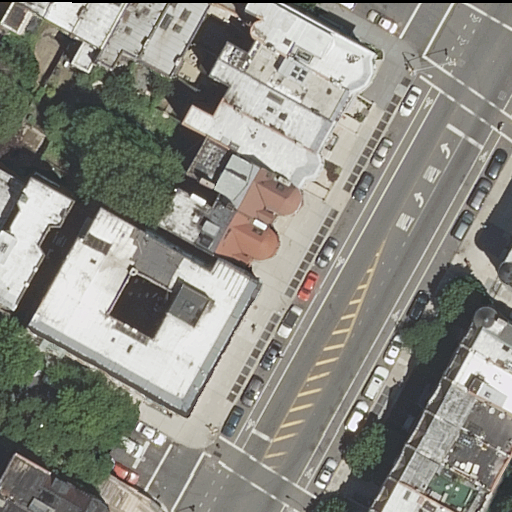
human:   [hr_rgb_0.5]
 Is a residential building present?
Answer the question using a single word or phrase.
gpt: yes

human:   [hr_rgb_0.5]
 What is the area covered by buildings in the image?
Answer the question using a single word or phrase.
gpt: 3464m2

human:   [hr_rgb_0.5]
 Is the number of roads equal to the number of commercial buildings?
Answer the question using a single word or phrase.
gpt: no

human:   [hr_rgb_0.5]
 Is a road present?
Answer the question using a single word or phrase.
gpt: yes

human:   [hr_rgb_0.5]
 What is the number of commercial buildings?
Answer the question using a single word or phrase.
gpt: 0

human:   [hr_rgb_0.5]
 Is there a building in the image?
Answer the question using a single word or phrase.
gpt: yes

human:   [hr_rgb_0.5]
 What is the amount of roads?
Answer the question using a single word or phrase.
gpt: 4

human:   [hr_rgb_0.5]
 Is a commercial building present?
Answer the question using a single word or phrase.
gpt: no

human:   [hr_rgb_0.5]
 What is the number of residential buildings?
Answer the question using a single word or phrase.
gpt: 24

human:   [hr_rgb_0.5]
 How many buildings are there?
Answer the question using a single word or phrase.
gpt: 24

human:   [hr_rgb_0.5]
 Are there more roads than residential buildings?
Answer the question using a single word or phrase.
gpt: no

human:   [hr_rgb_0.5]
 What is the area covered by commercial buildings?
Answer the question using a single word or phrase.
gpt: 0m2

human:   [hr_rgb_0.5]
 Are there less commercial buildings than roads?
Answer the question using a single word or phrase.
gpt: yes

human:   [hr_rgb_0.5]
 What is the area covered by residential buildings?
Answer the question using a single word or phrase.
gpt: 3464m2

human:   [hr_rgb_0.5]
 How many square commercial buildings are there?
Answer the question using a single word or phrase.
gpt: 0

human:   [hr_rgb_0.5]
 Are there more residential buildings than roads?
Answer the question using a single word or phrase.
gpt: yes

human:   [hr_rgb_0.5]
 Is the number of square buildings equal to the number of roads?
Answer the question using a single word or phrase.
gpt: no

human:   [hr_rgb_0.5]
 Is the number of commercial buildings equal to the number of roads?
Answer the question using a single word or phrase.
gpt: no

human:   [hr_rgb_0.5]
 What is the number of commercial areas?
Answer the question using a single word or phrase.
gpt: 0

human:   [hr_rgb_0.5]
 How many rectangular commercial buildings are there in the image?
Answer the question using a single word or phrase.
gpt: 0

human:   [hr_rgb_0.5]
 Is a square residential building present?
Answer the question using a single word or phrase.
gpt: no

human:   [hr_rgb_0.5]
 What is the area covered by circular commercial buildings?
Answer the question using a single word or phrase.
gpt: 0m2

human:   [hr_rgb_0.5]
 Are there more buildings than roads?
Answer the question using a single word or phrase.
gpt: yes

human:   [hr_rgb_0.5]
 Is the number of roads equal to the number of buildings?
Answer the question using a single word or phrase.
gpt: no

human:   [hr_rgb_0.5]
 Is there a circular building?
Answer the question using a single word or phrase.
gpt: no

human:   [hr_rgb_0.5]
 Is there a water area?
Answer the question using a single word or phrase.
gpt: no

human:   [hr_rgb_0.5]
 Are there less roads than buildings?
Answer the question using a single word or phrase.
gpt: yes

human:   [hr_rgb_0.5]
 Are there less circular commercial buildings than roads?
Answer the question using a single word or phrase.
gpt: yes

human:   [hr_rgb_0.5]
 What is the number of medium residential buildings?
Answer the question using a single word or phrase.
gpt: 14

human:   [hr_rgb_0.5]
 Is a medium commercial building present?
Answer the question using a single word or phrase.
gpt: no

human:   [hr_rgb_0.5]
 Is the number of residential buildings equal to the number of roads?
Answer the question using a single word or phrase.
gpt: no

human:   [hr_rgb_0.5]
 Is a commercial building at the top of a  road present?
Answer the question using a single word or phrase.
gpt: no

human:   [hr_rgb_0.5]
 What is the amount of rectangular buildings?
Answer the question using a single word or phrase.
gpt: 15

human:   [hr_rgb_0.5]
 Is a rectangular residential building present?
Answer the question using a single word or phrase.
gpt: yes

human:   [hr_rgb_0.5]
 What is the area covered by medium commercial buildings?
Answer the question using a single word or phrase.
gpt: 0m2

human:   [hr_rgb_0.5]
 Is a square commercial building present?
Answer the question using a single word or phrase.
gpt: no

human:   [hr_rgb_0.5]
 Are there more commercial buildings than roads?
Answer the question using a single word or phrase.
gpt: no

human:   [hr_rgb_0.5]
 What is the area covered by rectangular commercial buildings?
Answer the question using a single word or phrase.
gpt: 0m2

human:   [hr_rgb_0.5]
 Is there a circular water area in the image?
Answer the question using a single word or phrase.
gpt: no

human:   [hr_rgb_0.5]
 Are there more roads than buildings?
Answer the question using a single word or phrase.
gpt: no

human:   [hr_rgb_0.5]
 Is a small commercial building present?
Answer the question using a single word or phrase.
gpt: no

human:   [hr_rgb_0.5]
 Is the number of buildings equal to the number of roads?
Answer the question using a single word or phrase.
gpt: no

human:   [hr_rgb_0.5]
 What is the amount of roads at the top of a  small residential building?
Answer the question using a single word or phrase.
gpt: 2

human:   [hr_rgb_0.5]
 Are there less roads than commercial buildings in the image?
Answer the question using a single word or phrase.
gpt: no

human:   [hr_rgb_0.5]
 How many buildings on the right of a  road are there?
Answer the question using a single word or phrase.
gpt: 15

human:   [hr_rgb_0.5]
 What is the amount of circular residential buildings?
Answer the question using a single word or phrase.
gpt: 0

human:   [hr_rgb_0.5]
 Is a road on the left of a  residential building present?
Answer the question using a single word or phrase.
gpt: yes

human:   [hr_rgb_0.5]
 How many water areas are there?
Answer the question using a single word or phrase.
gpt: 0

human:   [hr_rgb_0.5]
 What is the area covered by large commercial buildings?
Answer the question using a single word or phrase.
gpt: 0m2

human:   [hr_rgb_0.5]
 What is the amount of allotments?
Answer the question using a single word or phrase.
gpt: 0

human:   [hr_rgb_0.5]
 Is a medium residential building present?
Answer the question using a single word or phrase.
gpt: yes

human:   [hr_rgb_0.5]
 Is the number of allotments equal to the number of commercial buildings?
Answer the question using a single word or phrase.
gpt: yes

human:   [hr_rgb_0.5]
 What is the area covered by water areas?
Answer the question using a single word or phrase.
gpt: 0m2

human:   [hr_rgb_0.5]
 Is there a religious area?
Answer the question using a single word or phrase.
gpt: no

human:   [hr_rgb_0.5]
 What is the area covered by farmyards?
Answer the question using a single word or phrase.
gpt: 0m2

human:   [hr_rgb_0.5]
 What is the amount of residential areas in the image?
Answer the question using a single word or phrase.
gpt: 0

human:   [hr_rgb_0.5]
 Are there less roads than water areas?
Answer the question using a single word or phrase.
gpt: no

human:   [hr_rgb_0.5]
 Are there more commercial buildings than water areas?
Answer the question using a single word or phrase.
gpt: no

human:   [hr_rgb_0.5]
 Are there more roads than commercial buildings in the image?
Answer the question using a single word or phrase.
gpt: yes

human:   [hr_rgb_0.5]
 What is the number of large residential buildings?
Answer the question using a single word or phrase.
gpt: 1

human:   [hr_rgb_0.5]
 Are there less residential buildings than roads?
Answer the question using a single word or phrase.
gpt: no

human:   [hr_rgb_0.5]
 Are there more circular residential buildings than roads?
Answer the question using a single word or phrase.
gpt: no

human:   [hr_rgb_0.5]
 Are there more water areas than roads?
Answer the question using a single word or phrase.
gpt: no

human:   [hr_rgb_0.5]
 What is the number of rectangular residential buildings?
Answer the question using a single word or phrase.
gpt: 15